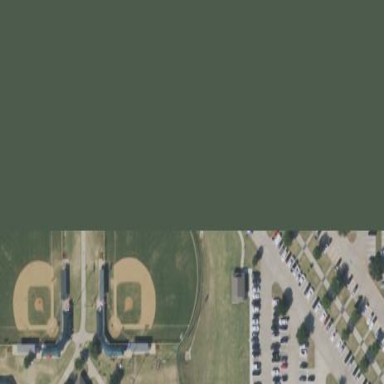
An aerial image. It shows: Baseball pitch for leisure and sports activities.